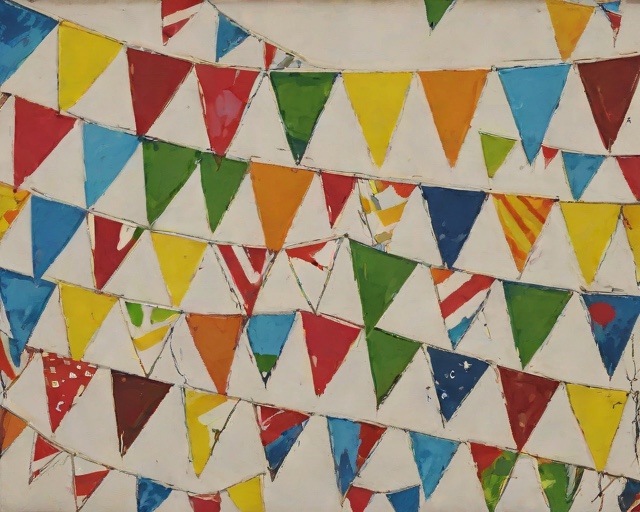
Category: Birthday